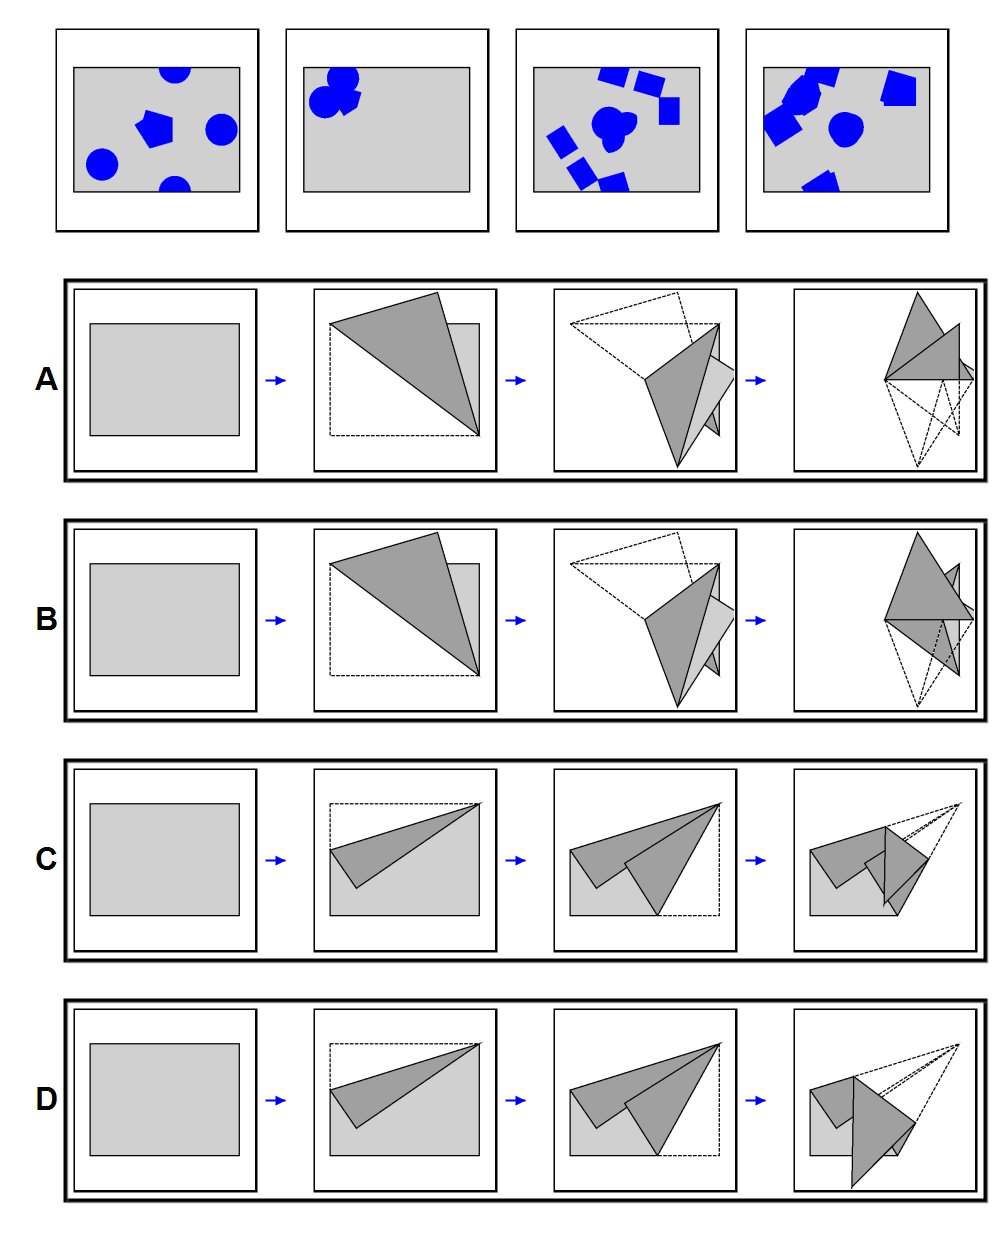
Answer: B